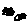
Label: moon